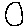
Label: circle